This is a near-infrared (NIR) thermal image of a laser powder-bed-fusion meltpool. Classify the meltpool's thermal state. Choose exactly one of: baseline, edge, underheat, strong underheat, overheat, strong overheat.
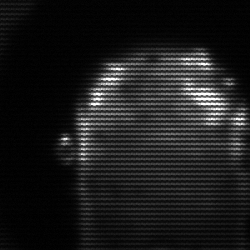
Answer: baseline